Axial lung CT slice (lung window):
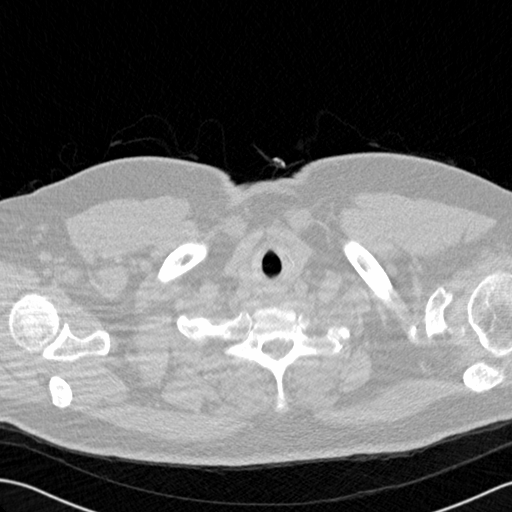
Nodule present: no